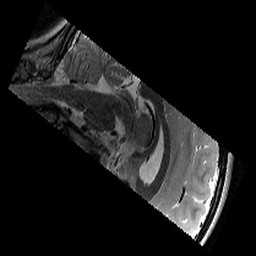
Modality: T2w
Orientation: sagittal
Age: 12
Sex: female
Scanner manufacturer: siemens
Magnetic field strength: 3 T
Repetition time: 9.23 s
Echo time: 0.067 s